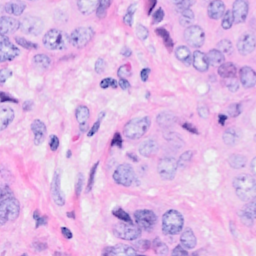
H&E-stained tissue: Breast